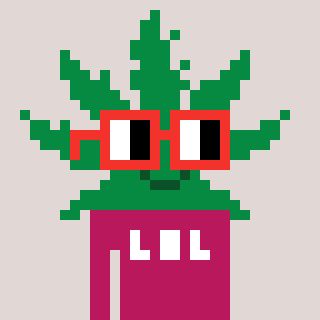
a pixel art character with square red glasses, a weed-shaped head and a darkpink-colored body on a warm background